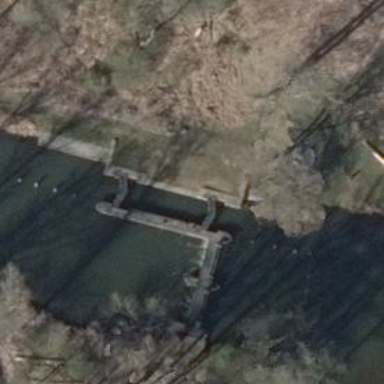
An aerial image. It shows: Lock gate on waterway.